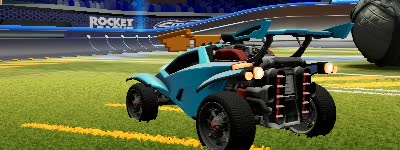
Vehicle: octane